Question: Hello i have following code
jQuery datatables plugin (VIEW)
'''
<script type="text/javascript">
$(document).ready(function () {
$('#table1').DataTable({
/* PROCESS NOTIFICATION */
"processing": true,
/* SERVER SIDE PROCESSING */
"serverSide": true,
"ajax":
{
"url": "GetNonstandardProgram",
"type": "POST"
},
"columnDefs":
[
/* HIDE ID COLUMN */
{
"targets": [ 0 ],
"visible": false,
"searchable": false
},
/* ACTION COLUMN */
{
"aTargets": [-1],
"mData": null,
"mRender": function (data, type, full) {
return '<a href="#" onclick="alert('' + full[0] + '');">test</a>';
}
}
],
"bSort":false,
"bPaginate":true,
"iDisplayStart": 5,
"iDisplayLength": 2
});
});
'''
class for parameters which i downloaded (MODEL)
'''
/// <summary>
/// Class that encapsulates most common parameters sent by DataTables plugin
/// </summary>
public class jQueryDataTableParamModel
{
/// <summary>
/// Request sequence number sent by DataTable,
/// same value must be returned in response
/// </summary>
public string sEcho { get; set; }
/// <summary>
/// Text used for filtering
/// </summary>
public string sSearch { get; set; }
/// <summary>
/// Number of records that should be shown in table
/// </summary>
public int iDisplayLength { get; set; }
/// <summary>
/// First record that should be shown(used for paging)
/// </summary>
public int iDisplayStart { get; set; }
/// <summary>
/// Number of columns in table
/// </summary>
public int iColumns { get; set; }
/// <summary>
/// Number of columns that are used in sorting
/// </summary>
public int iSortingCols { get; set; }
/// <summary>
/// Comma separated list of column names
/// </summary>
public string sColumns { get; set; }
}
'''
method which is fired by jQuery (CONTROLLER)
'''
public JsonResult GetNonstandardProgram(SWIN.Models.jQueryDataTableParamModel param)
{
'''
but in this step is a problem.

all values are zeroes or null.
So the question is, why i dont see any parameter values ?!
The datatables is sending this parameters via POST
'''
...
&start=5
&length=2
&search[value]=
...
&search[regex]=false
'''
Thank you
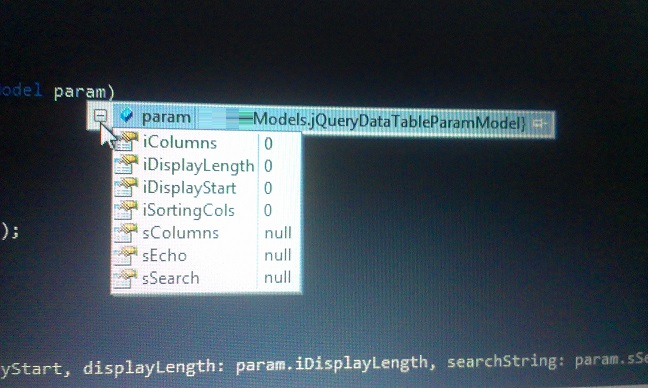
Answer: i figured it out.
I changed name of the parameters in the class
'''
public class jQueryDataTableParamModel
{
'''
to this
'''
/// <summary>
/// Number of records that should be shown in table
/// </summary>
public int length { get; set; }
//public int iDisplayLength { get; set; }
/// <summary>
/// First record that should be shown(used for paging)
/// </summary>
public int start { get; set; }
//public int iDisplayStart { get; set; }
'''
and just used param.start and param.length